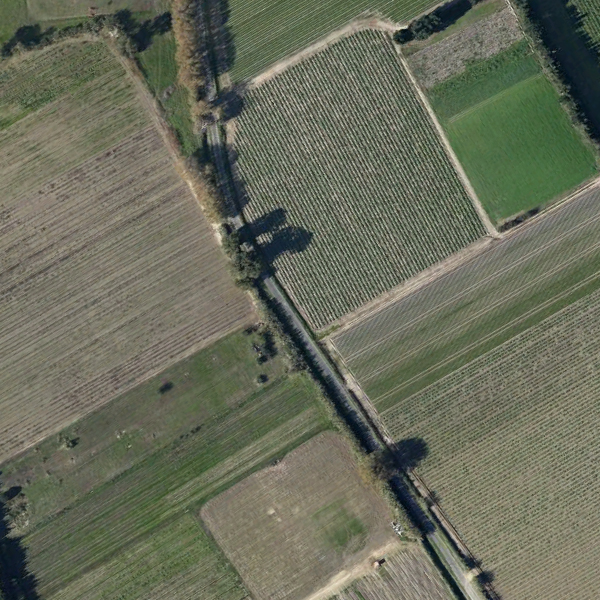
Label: Farmland